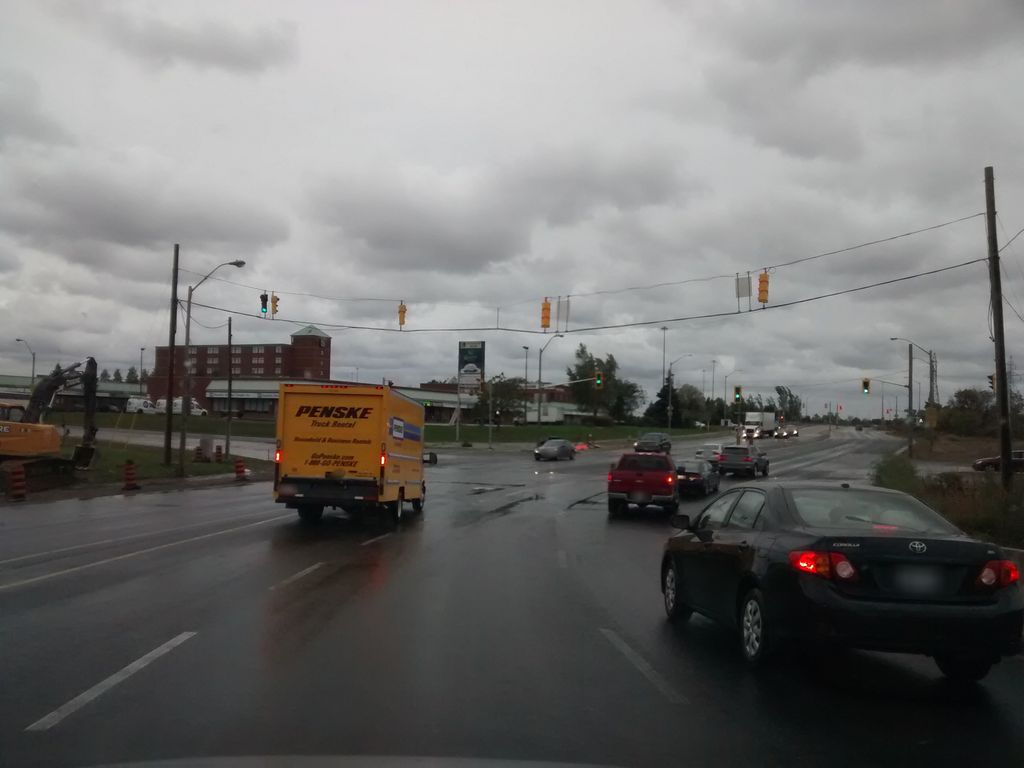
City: hamilton